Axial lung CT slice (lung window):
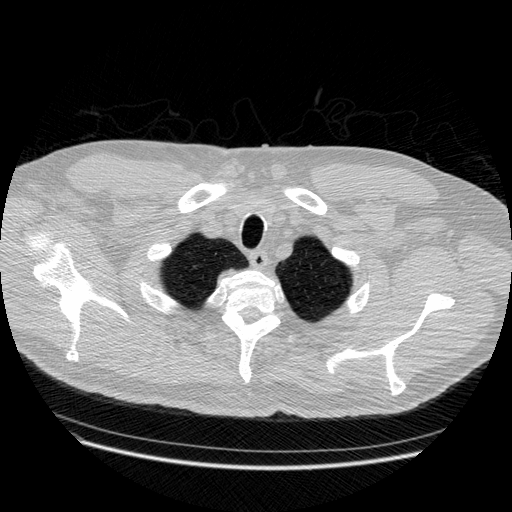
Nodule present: no